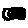
Label: zigzag